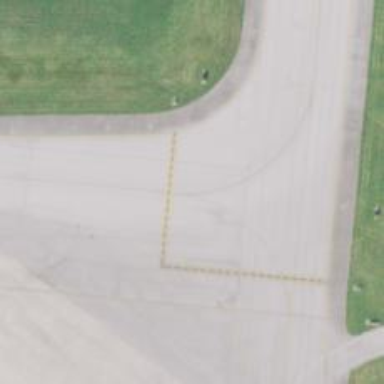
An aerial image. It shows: Asphalt taxiway at the airport.